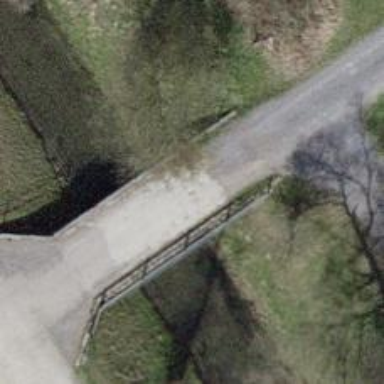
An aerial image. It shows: Track road going over bridge with grade1 tracktype.